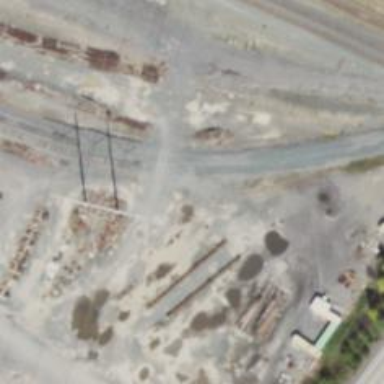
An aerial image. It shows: Railway yard in service.